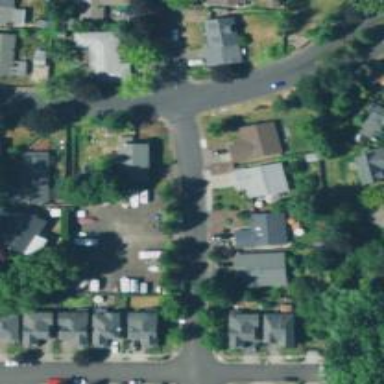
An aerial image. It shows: Residential road with sidewalk on the left.